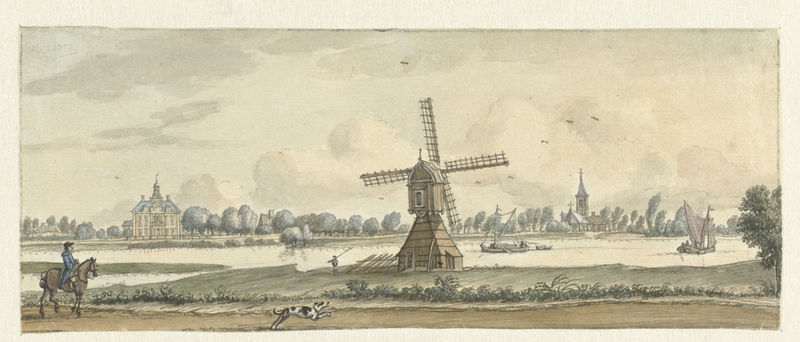
Titel: Gezicht op Tienhoven en het huis Herlaar
Künstler: Jan de Beijer
Standort: Amsterdam
Institution: Rijksmuseum
Schlagwörter: blue, church, men, people, white, green, cloud, clouds, man, sky, tree, boat, building, lake, sea, ship, water, tower, trees, village, grass, road, drawing, castle, dog, birds, statue, boats, sail, wind, town, horse, mill, pond, dutch, run, windmill, sails, race, sailboat, hound, horseman, rider, canal, fisherman, litograph, sewer, windmil